Question: Just run into a link error with VS2017 when building a VC++ project:
> LNK2038 mismatch detected for '_MSC_VER': value '1700' doesn't match value '1900' in xxx.obj
This is caused by the mismatched in the project property:

It is 'Visual Studio 2017 (v141)' by default, but the 3rd-party static libraries were built with VS2012, whose platform toolset is 'v110'.
Is it possible to add VS2012 platform toolset to a VS2017 VC++ project installing VS2012?
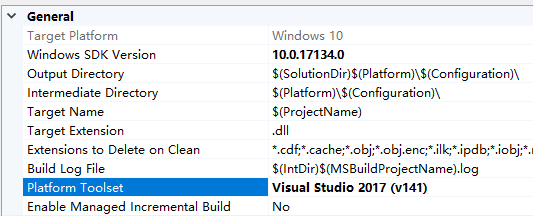
Answer: No. I failed to find a solution without installing VS2012. But there is no need to buy a license of VS2012: just use VS2012 express.
After installing VS2012 Express for Desktop: